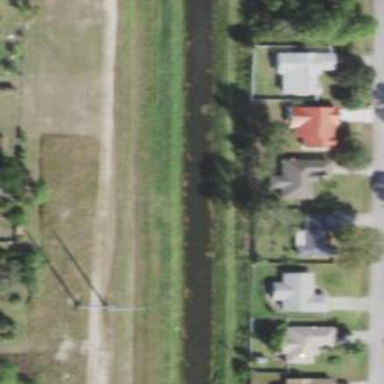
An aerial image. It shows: Canal.